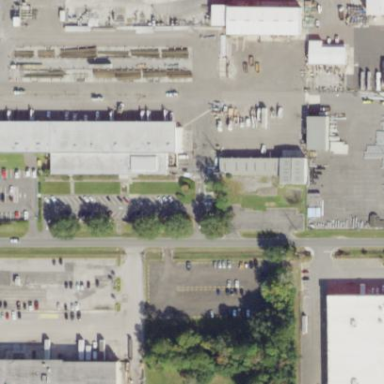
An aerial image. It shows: Industrial area designated for power utility services.